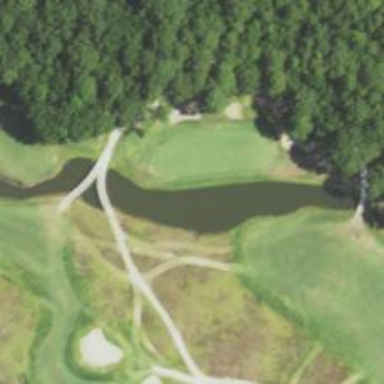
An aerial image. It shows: Pathway for golfing.